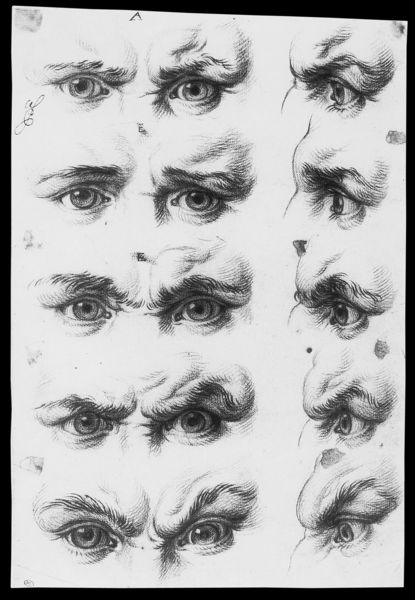
Titel: Augenbewegungen
Künstler: Charles Le Brun
Institution: Paris, Musée du Louvre
Schlagwörter: weiß, nase, profil, schwarz, skizze, stirn, zeichnung, blick, augen, blicke, falten, gesicht, sehen, auge, paar, augenbrauen, en face, frontal, zwei, studie, grafik, ausdruck, falte, detail, brauen, wütend, mimik, stimmung, druck, radierung, stich, punkt, bleistift, pupille, braue, studien, neun, zeichnungen, varianten, gefühle, laune, zornig, variation, verschiedene, augenpaare, 1